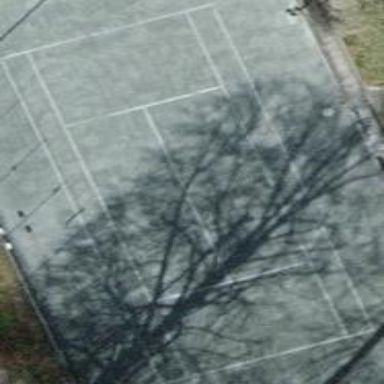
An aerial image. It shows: Tennis court on pitch.